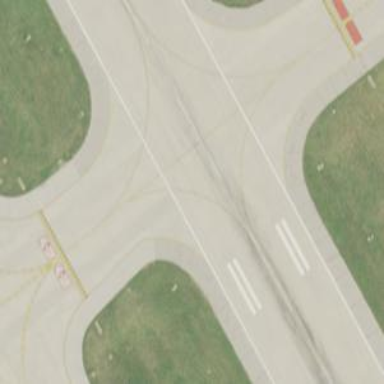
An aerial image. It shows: Image of taxiway at airport.